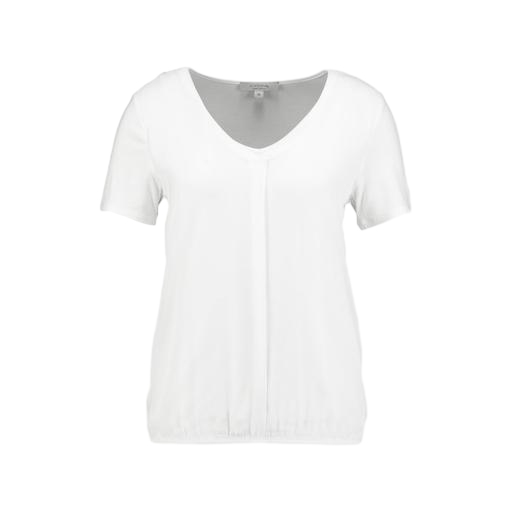
white short-sleeved top, white petite t-shirt only macy, white v-neck t-shirt only macy, white background